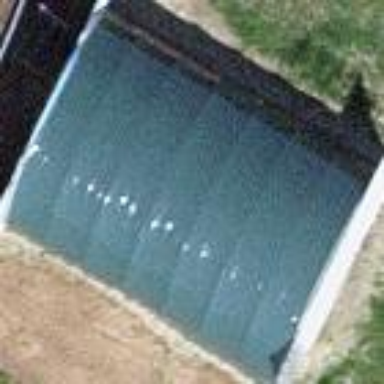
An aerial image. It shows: Greenhouse.